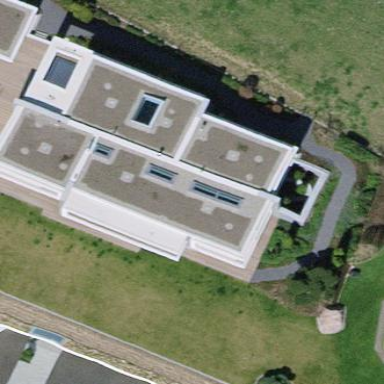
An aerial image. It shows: Residential building.